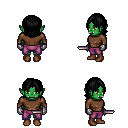
a pixel art fantasy rpg character, female body template, orc, green skin, brown long-sleeve shirt, magenta pants, black long bangs hairstyle, metal gloves, brown shoes, dagger, four views (front, back, left, right), 2x2 character sprite sheet, small pixel art, hard edges, no anti-aliasing